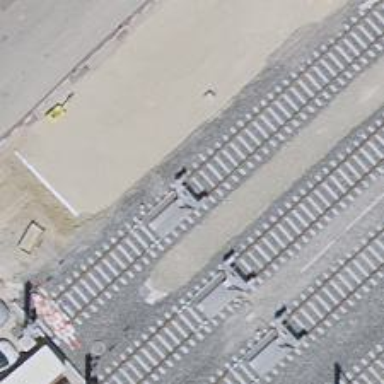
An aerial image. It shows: Railway buffer stop.